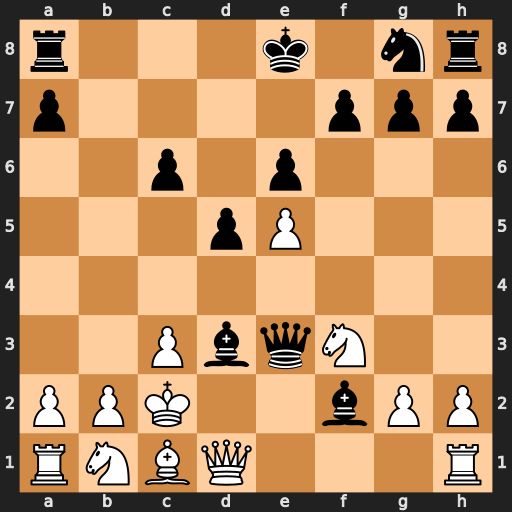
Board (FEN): r3k1nr/p4ppp/2p1p3/3pP3/8/2PbqN2/PPK2bPP/RNBQ3R
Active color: w
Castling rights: kq
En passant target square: -
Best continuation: Qxd3 Qxd3+ Kxd3